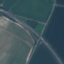
Label: Highway